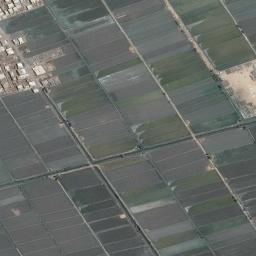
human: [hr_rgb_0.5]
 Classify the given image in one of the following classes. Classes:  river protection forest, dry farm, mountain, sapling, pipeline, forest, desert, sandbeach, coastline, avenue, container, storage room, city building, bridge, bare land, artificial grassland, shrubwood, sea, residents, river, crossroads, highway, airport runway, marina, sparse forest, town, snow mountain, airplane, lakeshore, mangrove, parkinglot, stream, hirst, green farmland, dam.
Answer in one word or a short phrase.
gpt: green farmland